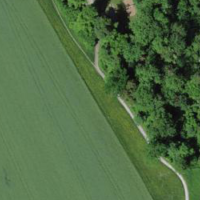
EUNIS habitat code: 25
Species observed at this site:
Pieris rapae
Astacus astacus
Gonepteryx rhamni